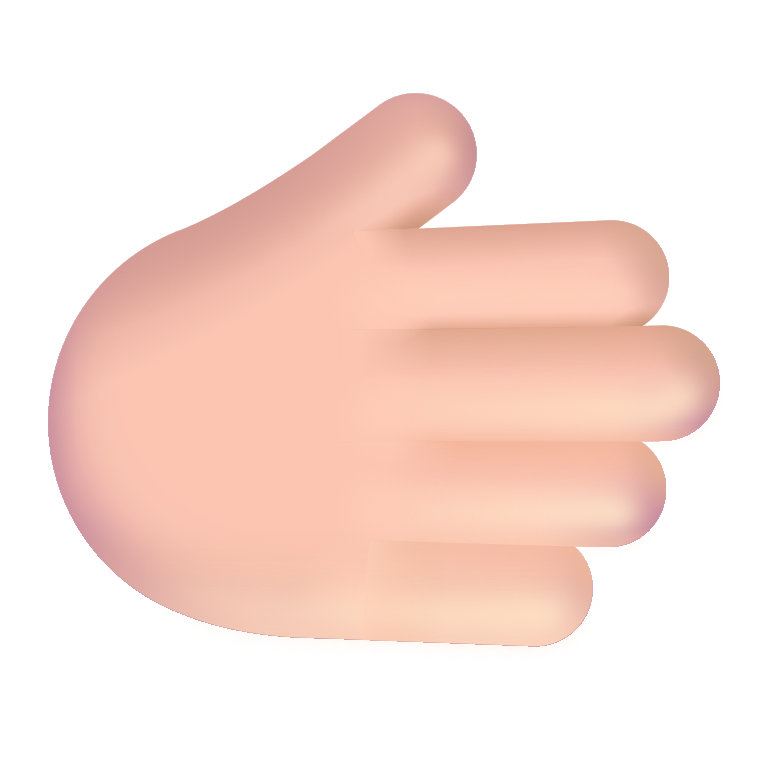
rightwards hand color light